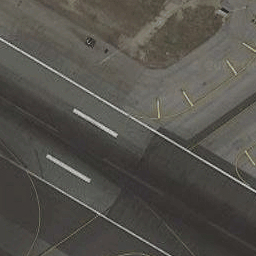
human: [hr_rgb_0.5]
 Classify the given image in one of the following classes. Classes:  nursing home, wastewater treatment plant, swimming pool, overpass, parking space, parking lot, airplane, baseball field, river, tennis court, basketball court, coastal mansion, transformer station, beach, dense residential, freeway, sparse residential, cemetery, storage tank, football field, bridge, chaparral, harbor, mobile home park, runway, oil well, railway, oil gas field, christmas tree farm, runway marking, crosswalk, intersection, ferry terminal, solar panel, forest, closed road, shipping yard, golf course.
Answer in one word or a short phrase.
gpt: runway